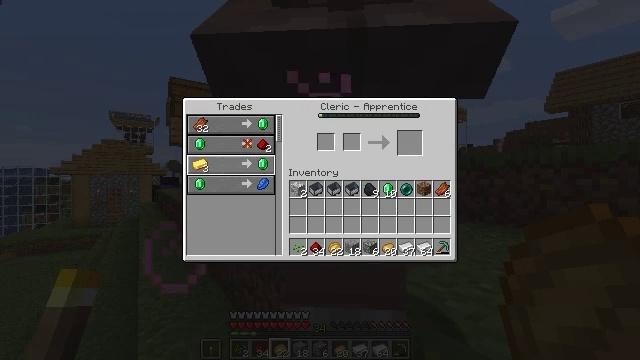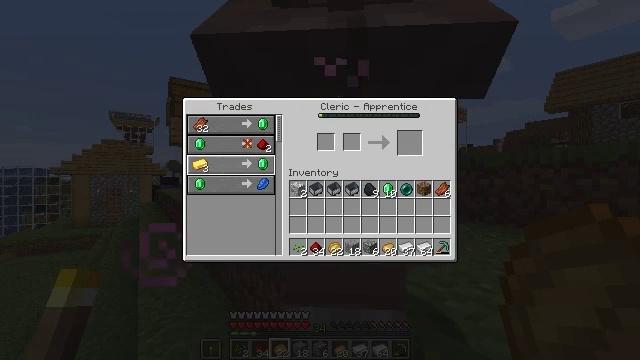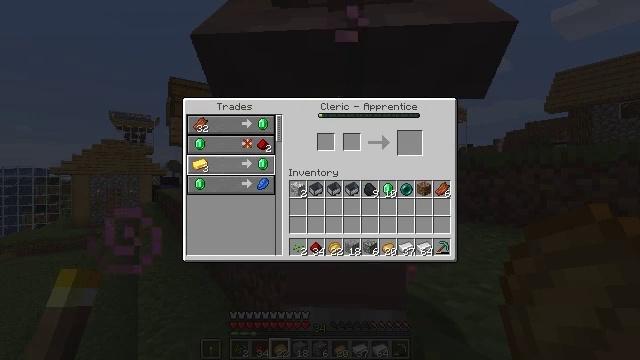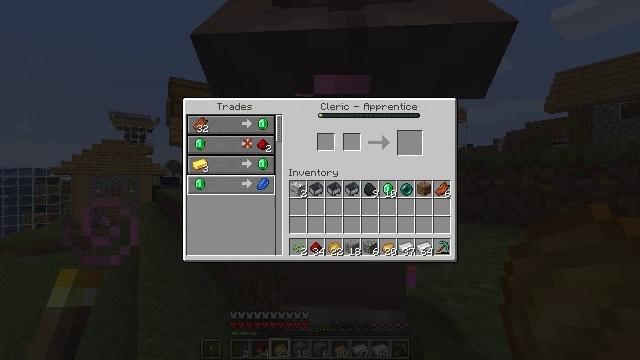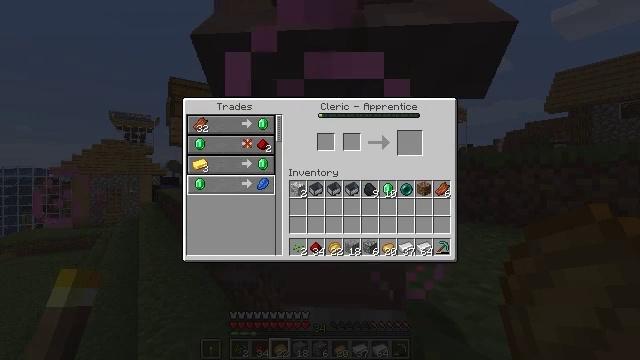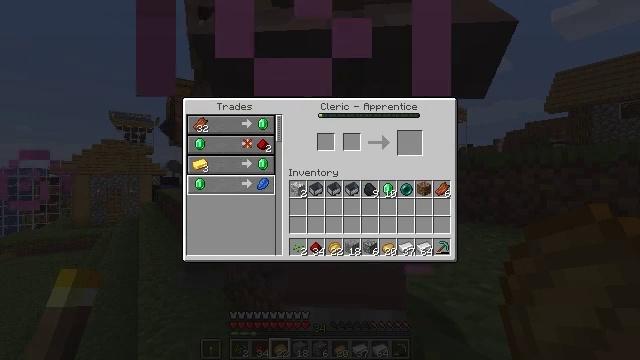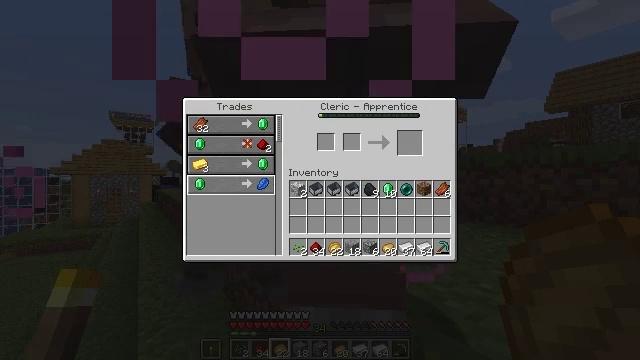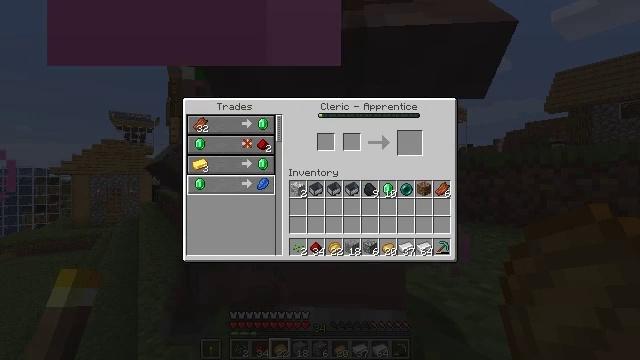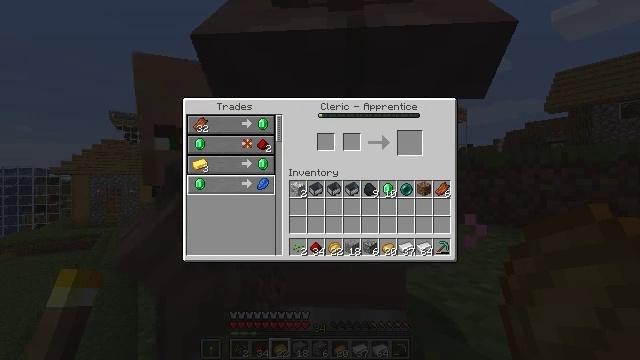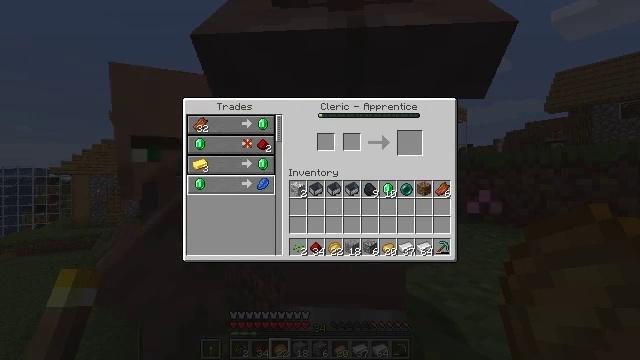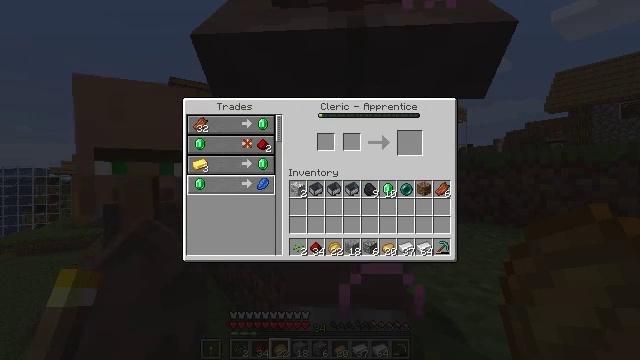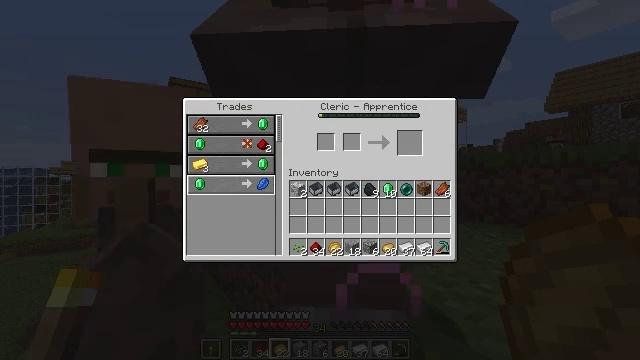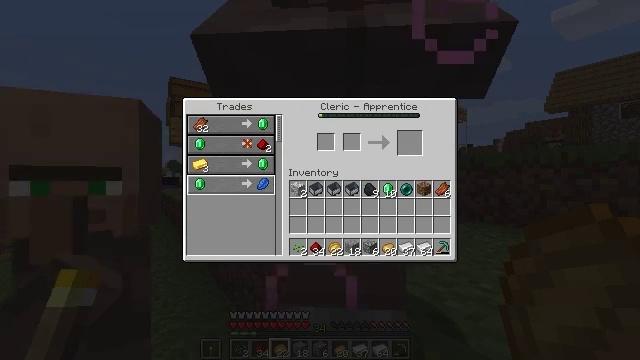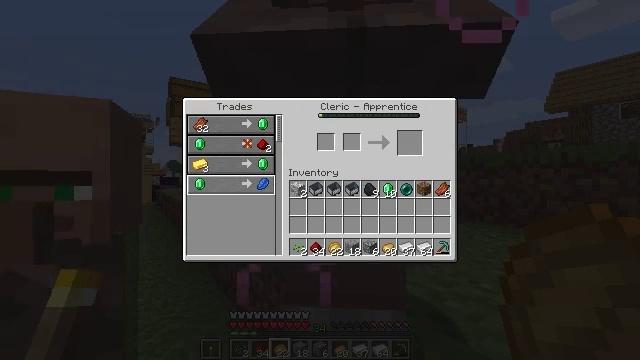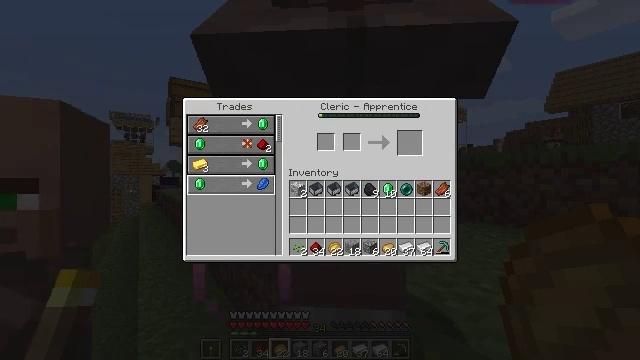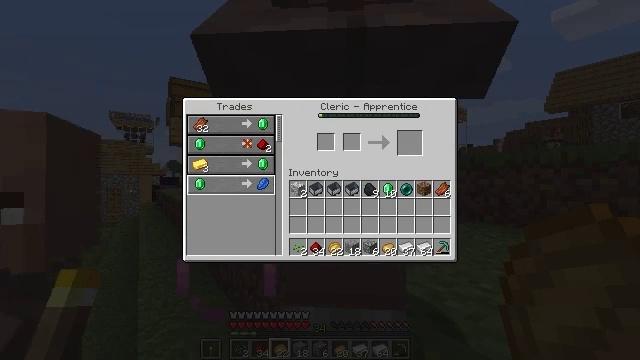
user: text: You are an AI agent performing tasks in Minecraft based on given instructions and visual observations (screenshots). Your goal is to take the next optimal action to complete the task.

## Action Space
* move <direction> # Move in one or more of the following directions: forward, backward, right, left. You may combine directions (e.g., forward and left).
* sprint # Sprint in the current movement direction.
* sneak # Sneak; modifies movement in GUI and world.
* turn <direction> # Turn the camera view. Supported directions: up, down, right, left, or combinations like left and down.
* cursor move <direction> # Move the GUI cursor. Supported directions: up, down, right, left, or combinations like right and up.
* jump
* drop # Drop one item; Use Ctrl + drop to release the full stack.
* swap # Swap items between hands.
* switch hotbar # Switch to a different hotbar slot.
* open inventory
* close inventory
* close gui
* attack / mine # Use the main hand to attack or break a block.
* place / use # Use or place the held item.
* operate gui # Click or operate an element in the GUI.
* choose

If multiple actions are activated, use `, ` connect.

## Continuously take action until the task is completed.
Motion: motion action
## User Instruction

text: Make lapis lazuli with materials via the crafting table.
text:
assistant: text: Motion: no_op
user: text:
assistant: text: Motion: no_op
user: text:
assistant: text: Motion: no_op
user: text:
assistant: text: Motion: no_op
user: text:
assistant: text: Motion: no_op
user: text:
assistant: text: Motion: no_op
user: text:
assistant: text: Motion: no_op
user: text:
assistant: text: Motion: no_op
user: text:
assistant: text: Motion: no_op
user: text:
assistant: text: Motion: no_op
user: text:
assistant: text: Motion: no_op
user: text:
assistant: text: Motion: no_op
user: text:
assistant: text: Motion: no_op
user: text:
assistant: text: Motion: no_op
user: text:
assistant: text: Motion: no_op
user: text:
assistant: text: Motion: no_op
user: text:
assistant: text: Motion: no_op
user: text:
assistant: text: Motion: no_op
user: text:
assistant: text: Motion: no_op
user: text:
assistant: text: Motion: no_op
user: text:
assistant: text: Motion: no_op
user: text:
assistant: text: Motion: no_op
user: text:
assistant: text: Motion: no_op
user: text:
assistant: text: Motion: no_op
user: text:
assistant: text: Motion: no_op
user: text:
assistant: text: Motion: no_op
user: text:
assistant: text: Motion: no_op
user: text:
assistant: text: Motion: no_op
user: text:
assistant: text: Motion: no_op
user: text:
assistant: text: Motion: sneak